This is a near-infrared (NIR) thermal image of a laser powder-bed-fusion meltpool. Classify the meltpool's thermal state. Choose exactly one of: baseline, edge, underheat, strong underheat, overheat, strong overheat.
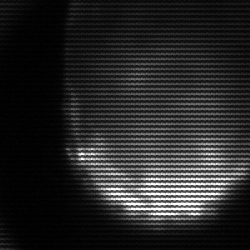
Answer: edge